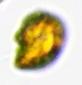
Label: Akashiwo